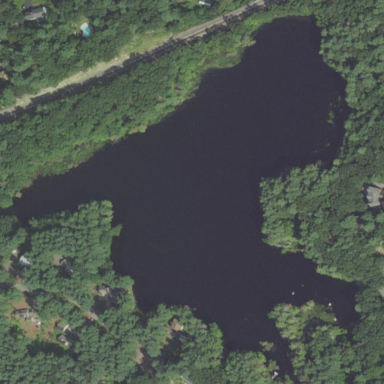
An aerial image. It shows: Pond surrounded by natural water.